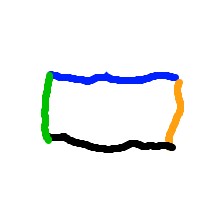
Shape: rectangle